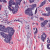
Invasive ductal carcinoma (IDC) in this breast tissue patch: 1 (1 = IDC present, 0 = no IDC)